Platform: macOS
Application: Arc Browser
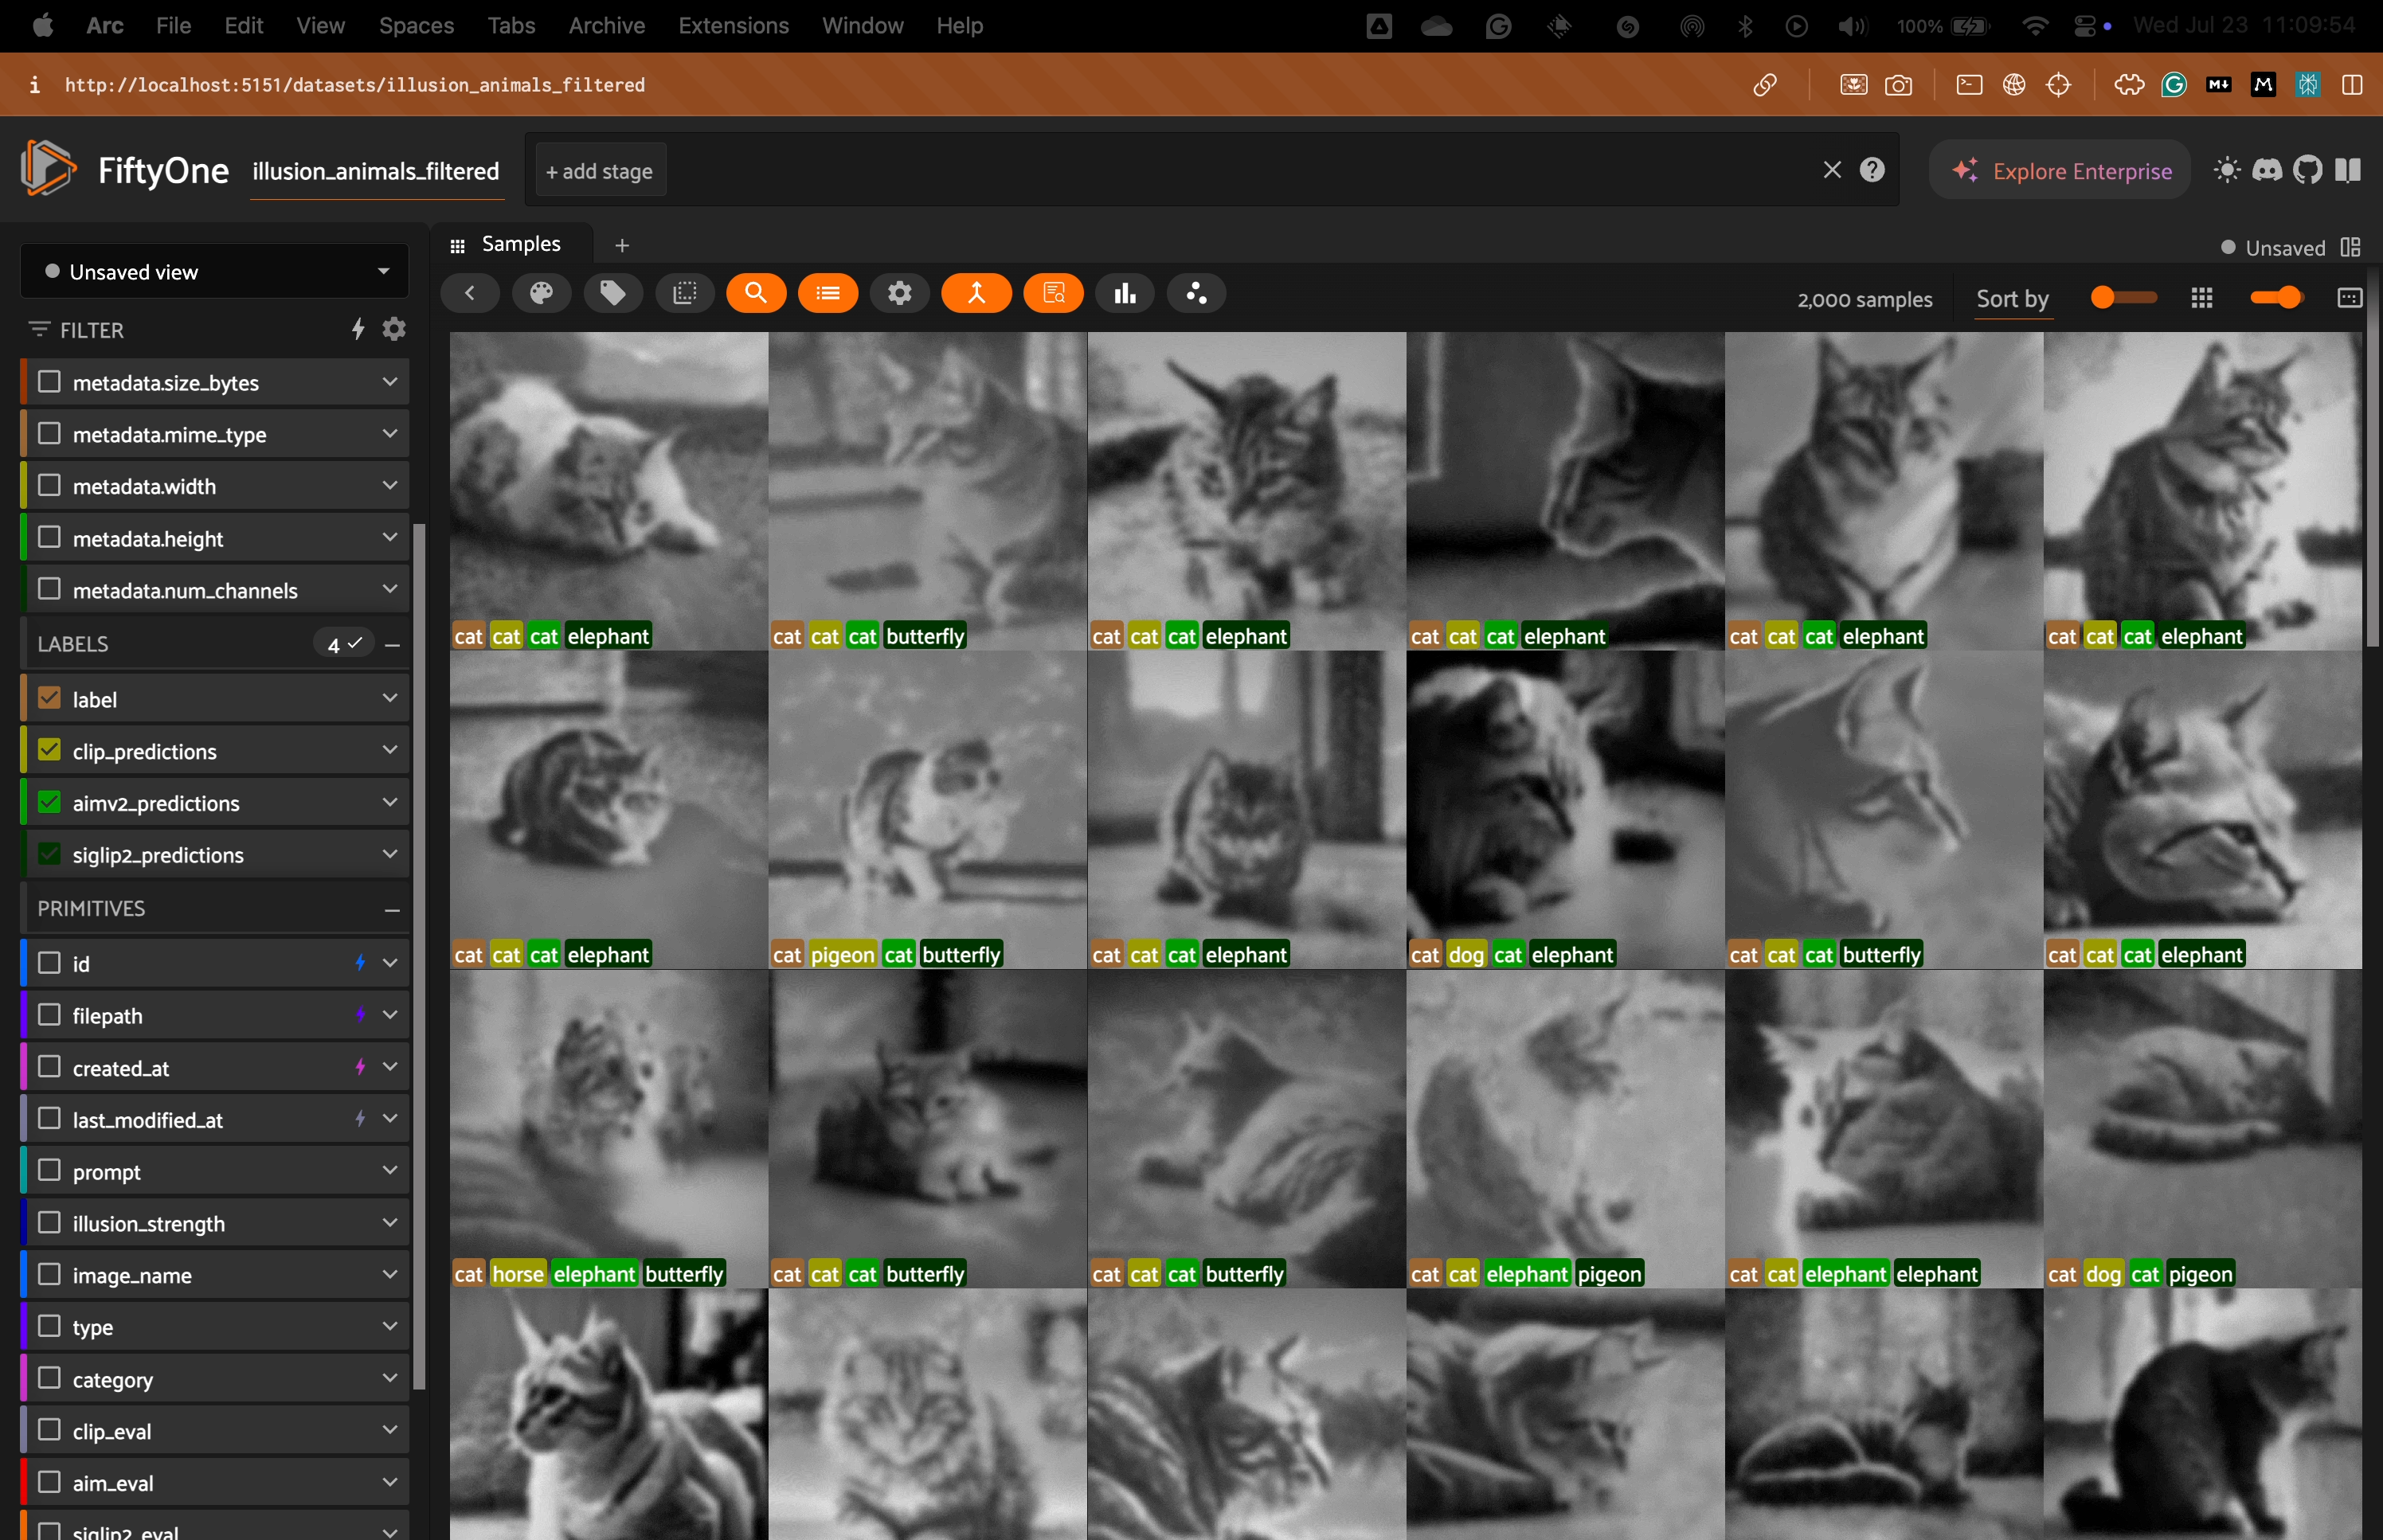
task_description: What is the name of this dataset?
action_type: hover
element_info: Text

task_description: How many samples are in this dataset?
action_type: hover
element_info: Text

task_description: Open the embeddings panel
action_type: click
element_info: Icon

task_description: Open the histogram panel
action_type: click
element_info: Icon
task_description: What are the label fields on this dataset?
action_type: select
element_info: Checkbox

task_description: Open the color settings menu
action_type: click
element_info: Icon

task_description: Open the histogram panel
action_type: click
element_info: Menu Item

task_description: Open the embeddings panel
action_type: click
element_info: Icon

action_type: click

task_description: Is the metadata.size_bytes field displayed on samples in the samples panel?
action_type: select
element_info: Checkbox

task_description: Is the metadata.mime_type field displayed on samples in the samples panel?
action_type: select
element_info: Checkbox

task_description: What is the label for this sample according to siglip2_predictions?
action_type: hover
element_info: Text

task_description: What is the label for this sample according to clip_predictions?
action_type: hover
element_info: Text

task_description: Perform natural language search over this dataset
action_type: click
element_info: Icon